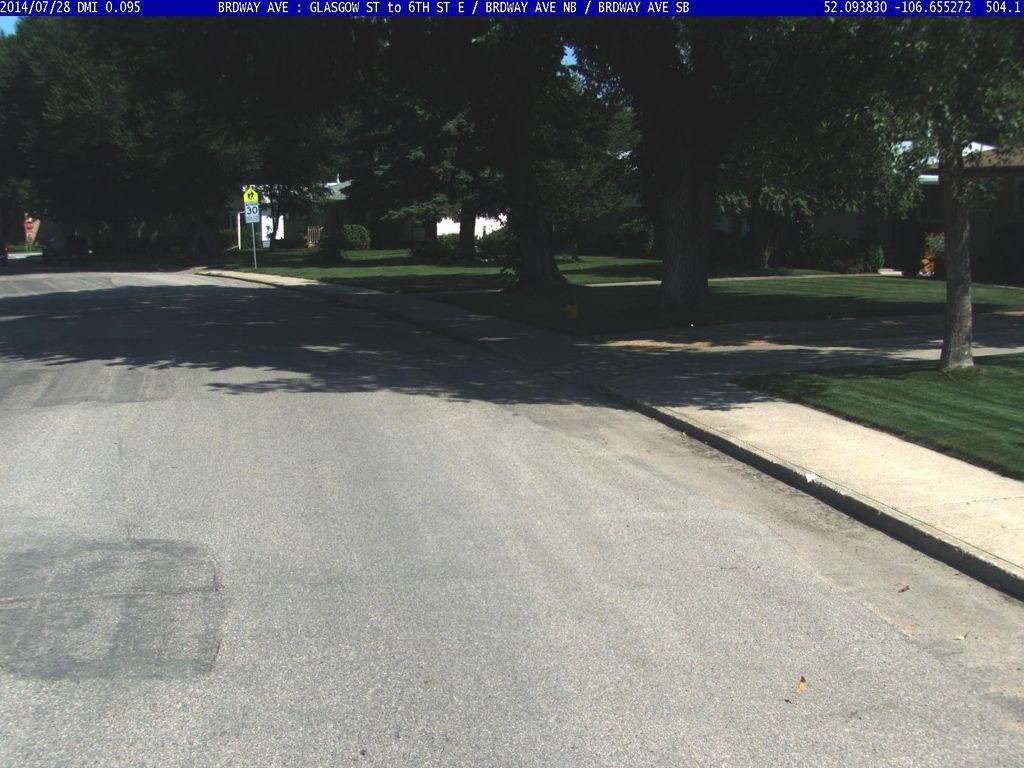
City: saskatoon